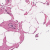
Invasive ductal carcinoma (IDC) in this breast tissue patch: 0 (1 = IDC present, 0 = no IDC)